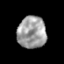
Tissue: prostate
Cell type: Epithelial cells
Senescence score: 0.3267
Nuclear area (px): 899
Mean DAPI intensity: 159.058